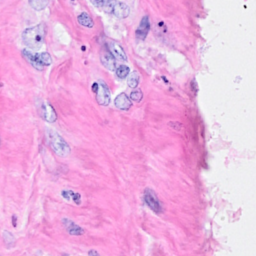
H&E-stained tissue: Breast